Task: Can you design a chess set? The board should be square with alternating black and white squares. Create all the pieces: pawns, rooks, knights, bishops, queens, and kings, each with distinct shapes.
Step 443:
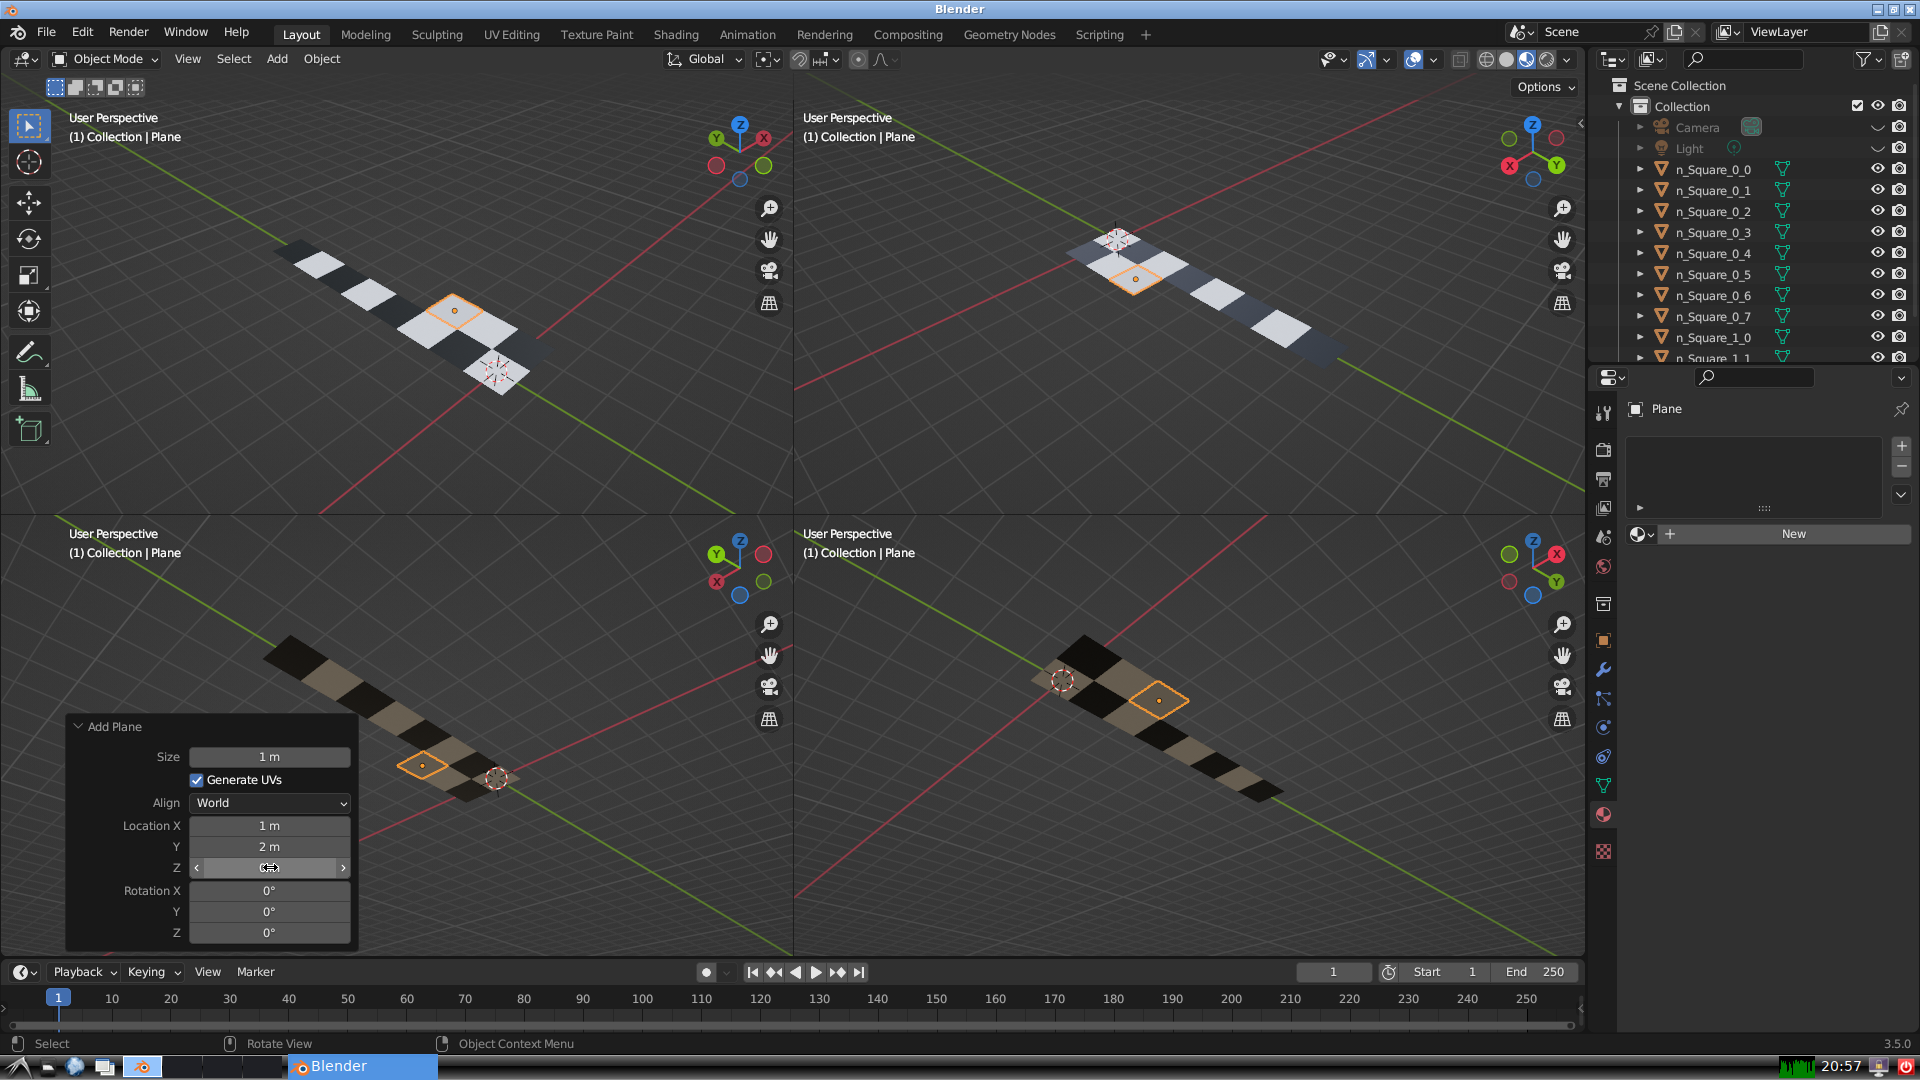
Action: click: no